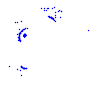
Particle: kaon